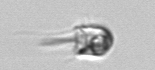
Label: Balanion